Question: My gridview has 5 columns and the paging row automatically has a colspan = 5 added to that? Is there a way to remove the paging from the gridview table or place it a tfoot, or something like that so the paging layout isn't tied to what columns and cell data have? The numbers span the entire table...

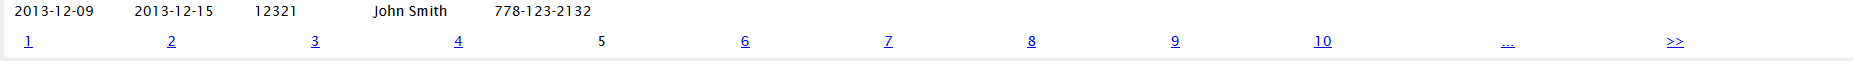
Answer: You can remove enable or disable the paging a few different ways. If your gridview is connected up to a datasource, you can click on the smart tag on the gridview when you are in Design view. If not, you can right click on the gridview, click on properties, then scroll down and you can see "Paging." It may already be expanded, if not expanded that and you can set "AllowPaging" to false. Here, you can also change the page size. By default, it's usually set to 10. In this properties, you can actually set the PagerSettings as well. You may have to click the plus sign to expand it. You can change the position to "Bottom", "Top", or even both with "TopAndBottom." If I understood you correctly, this should help you out!